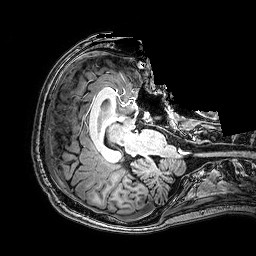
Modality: T1w
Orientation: axial
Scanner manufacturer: philips
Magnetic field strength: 3 T
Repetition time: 0.0096 s
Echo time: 0.0046 s